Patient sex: F
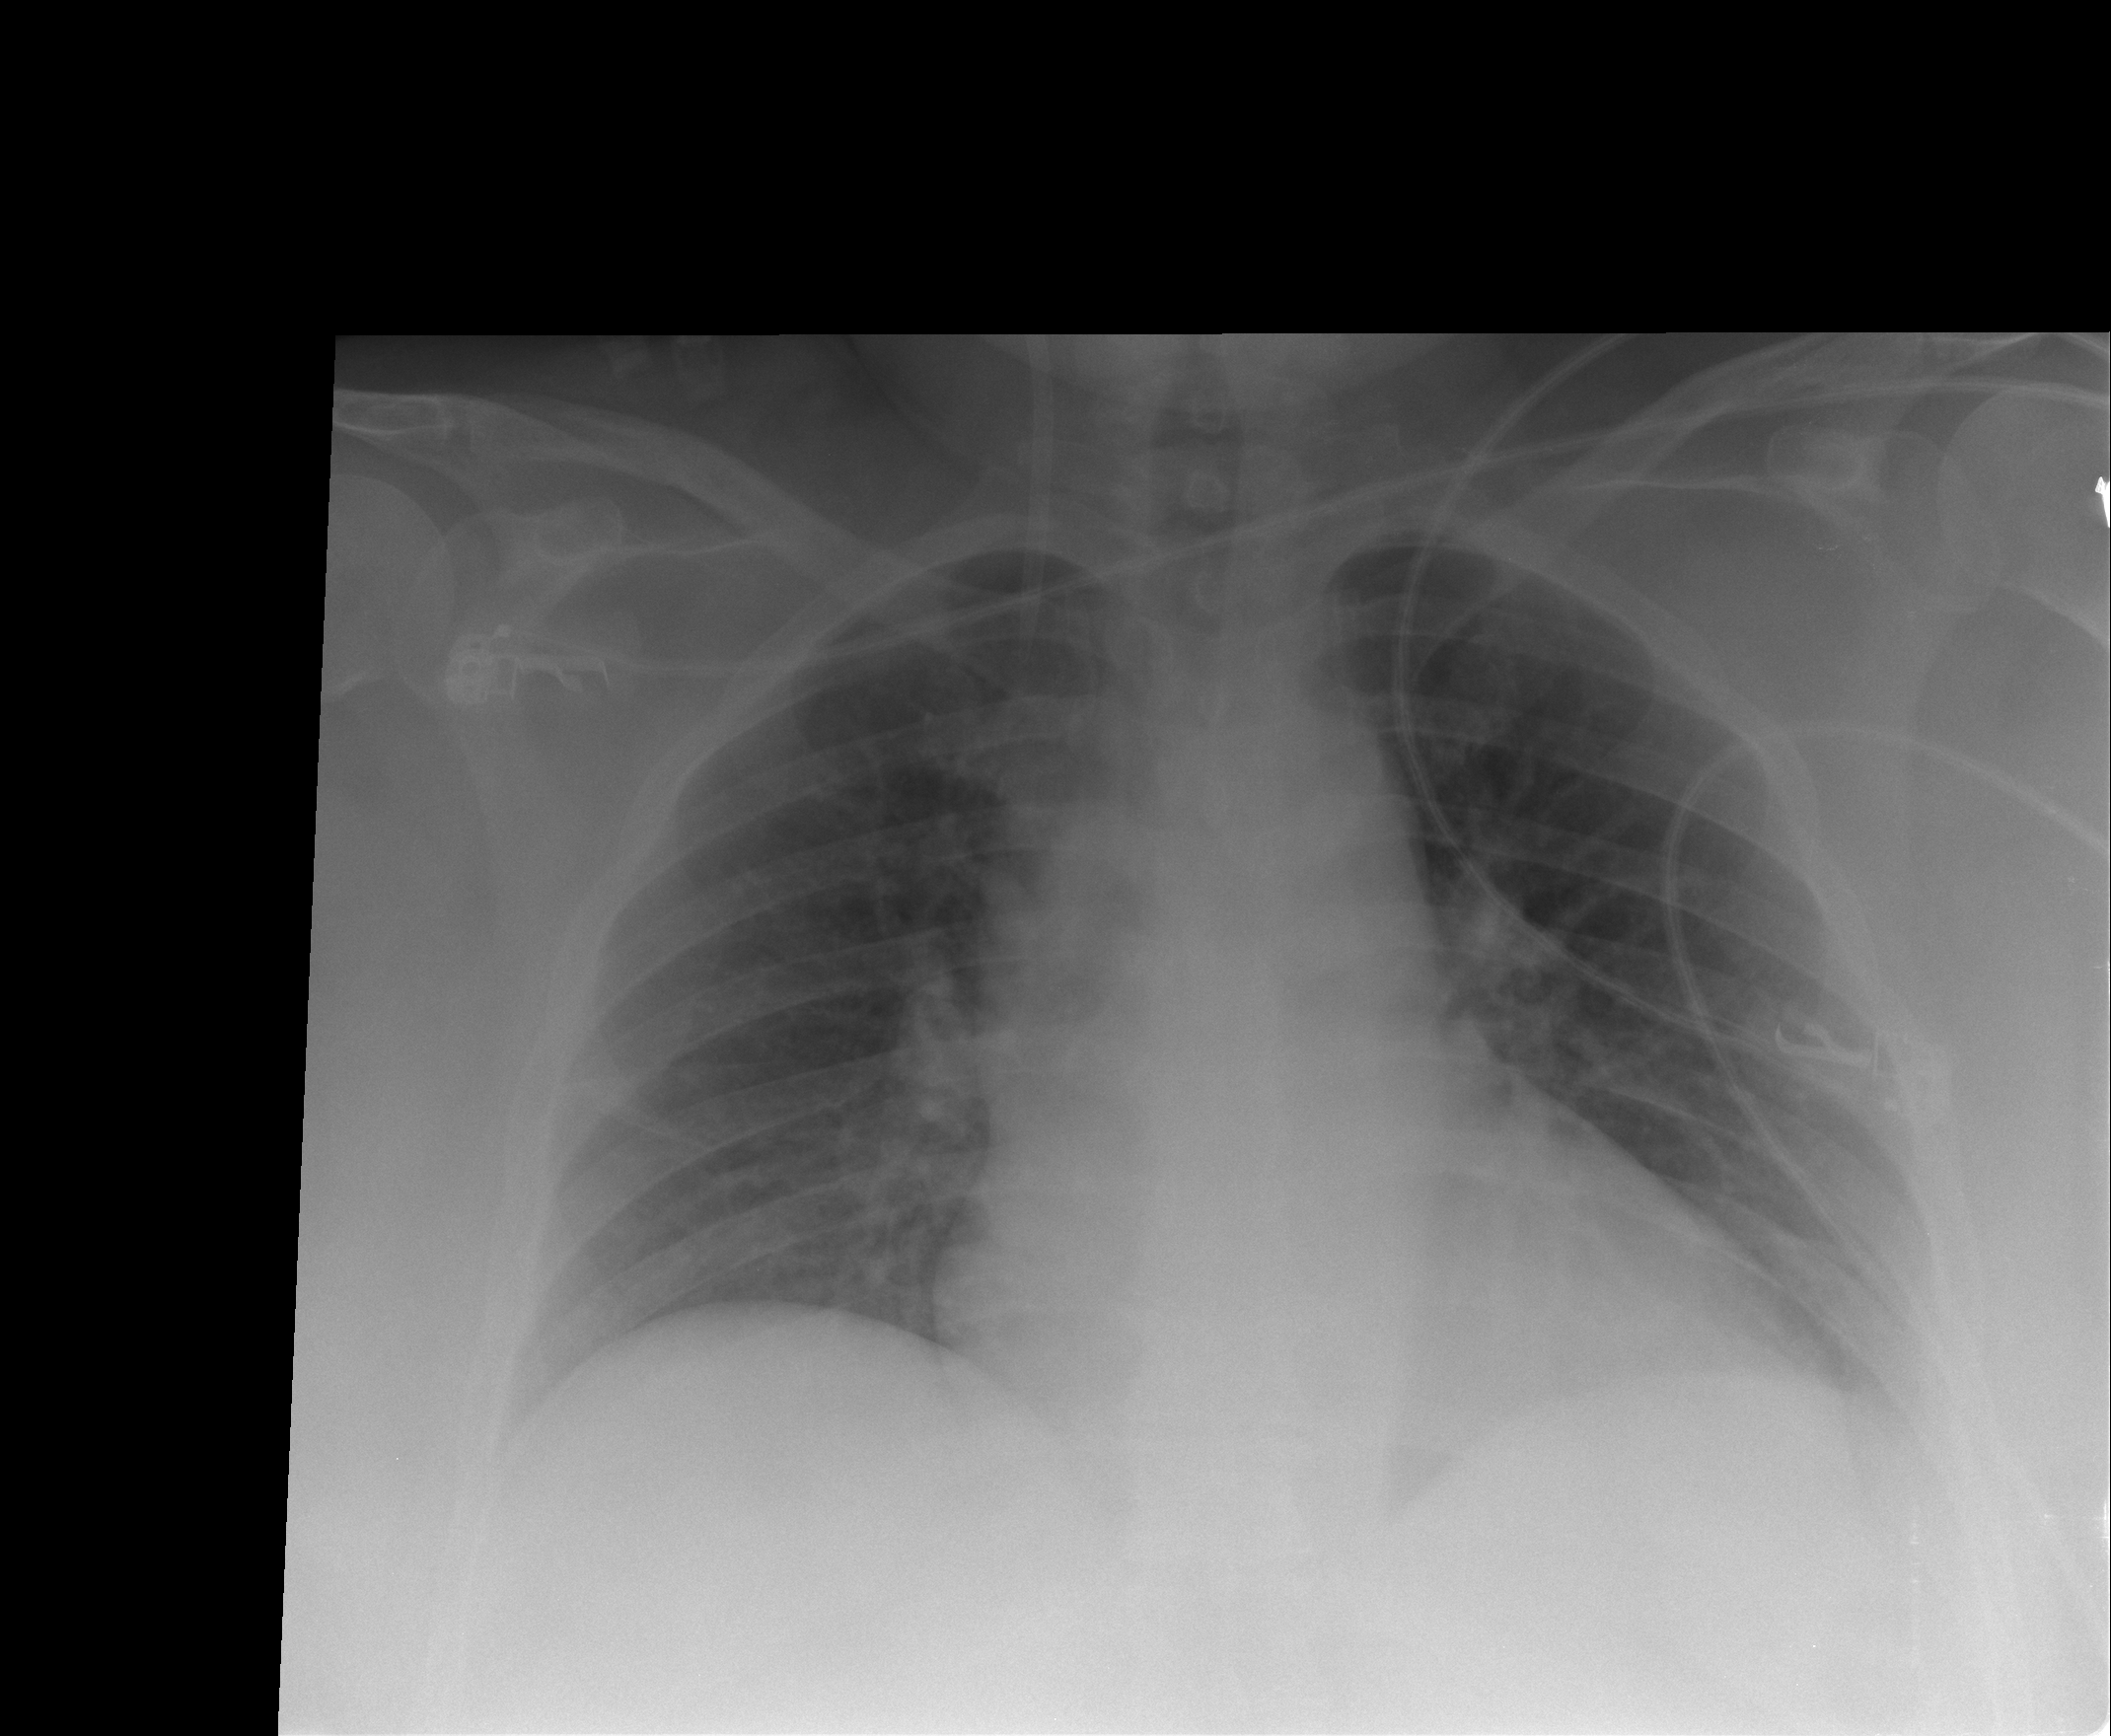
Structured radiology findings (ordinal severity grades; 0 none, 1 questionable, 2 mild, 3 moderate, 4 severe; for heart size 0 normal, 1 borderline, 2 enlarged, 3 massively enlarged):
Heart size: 1
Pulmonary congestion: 0
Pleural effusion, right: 0
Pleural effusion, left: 1
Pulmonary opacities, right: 0
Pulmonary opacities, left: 0
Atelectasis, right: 0
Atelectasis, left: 0